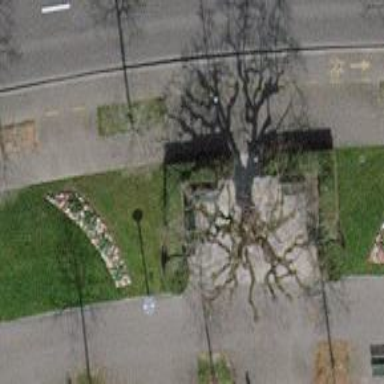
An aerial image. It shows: Bench for seating.